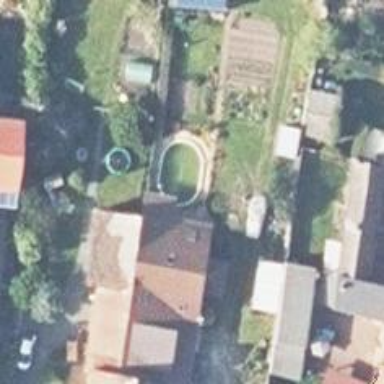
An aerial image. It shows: Swimming pool located in leisure land.